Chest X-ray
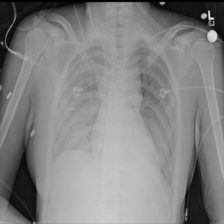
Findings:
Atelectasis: negative
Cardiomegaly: negative
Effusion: negative
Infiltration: negative
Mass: negative
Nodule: negative
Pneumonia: negative
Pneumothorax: negative
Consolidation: negative
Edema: negative
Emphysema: negative
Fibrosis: negative
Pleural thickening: negative
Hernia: negative